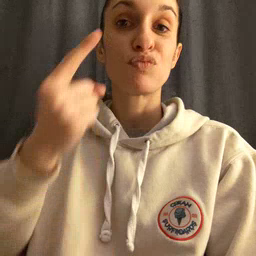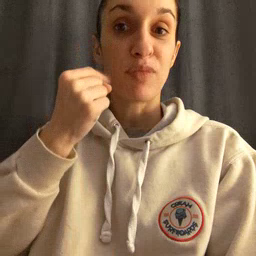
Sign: cry